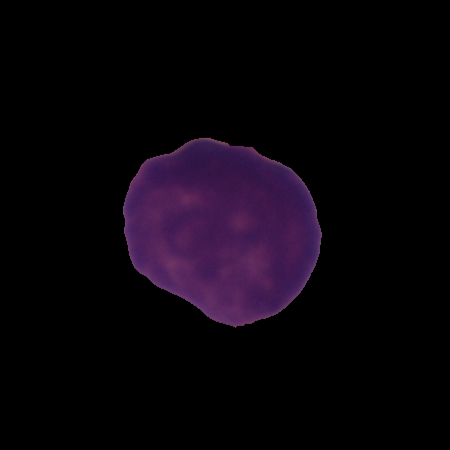
Label: healthy